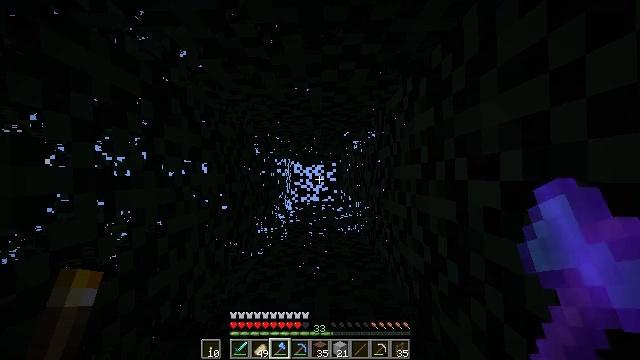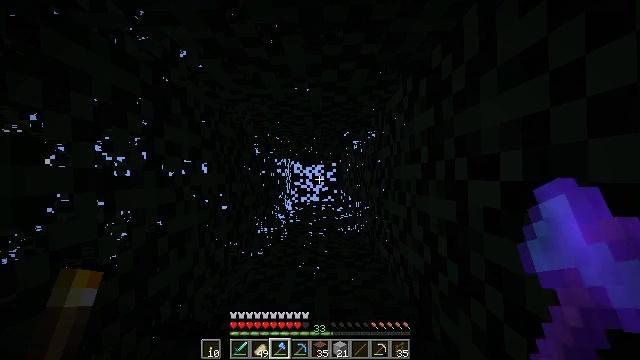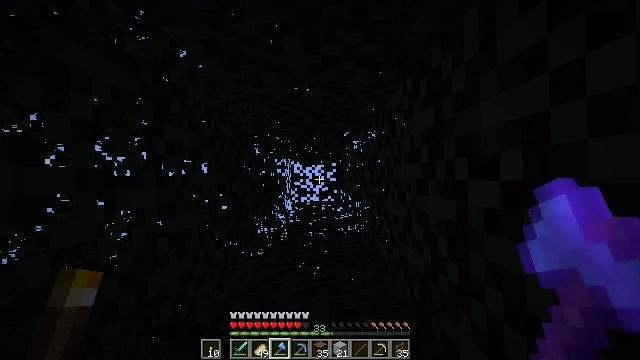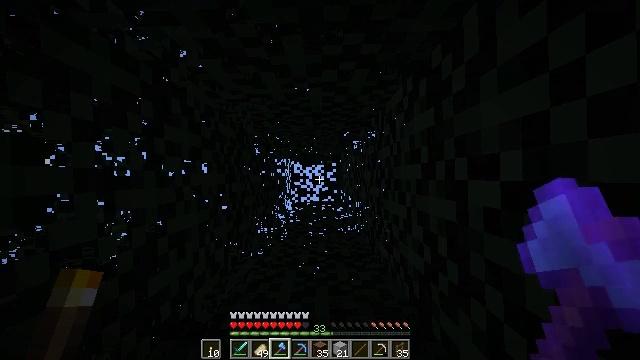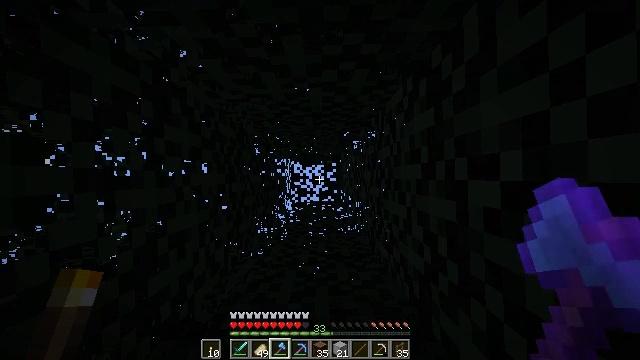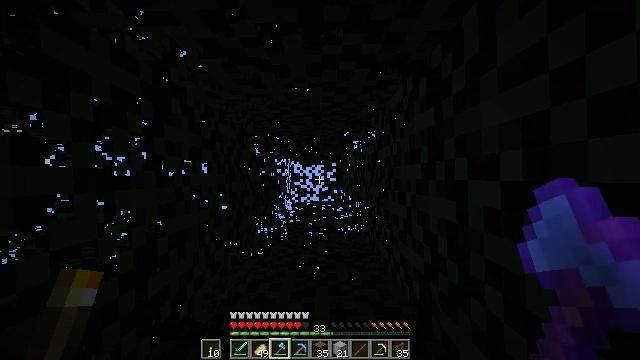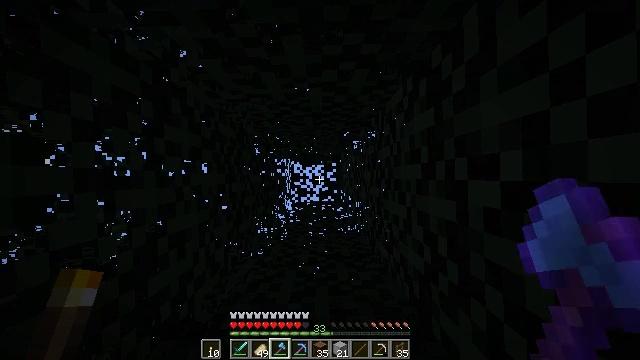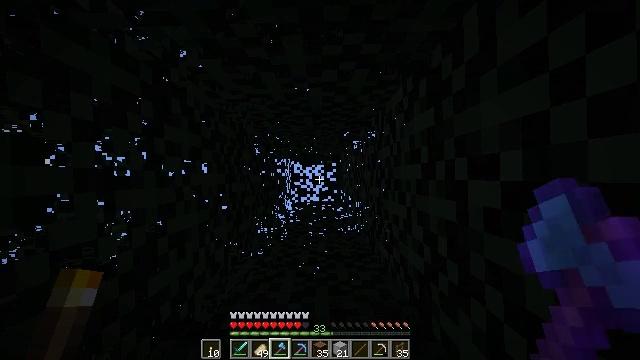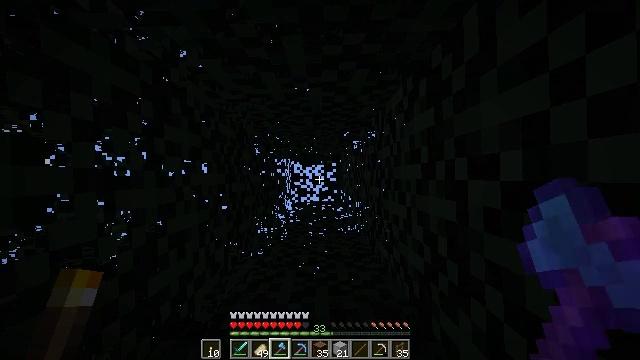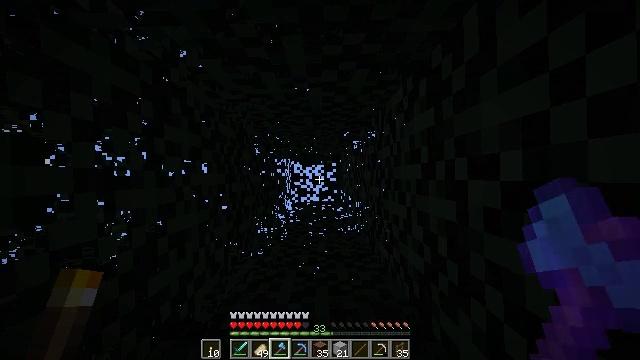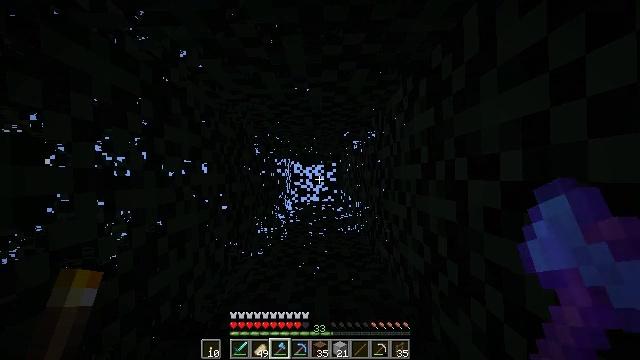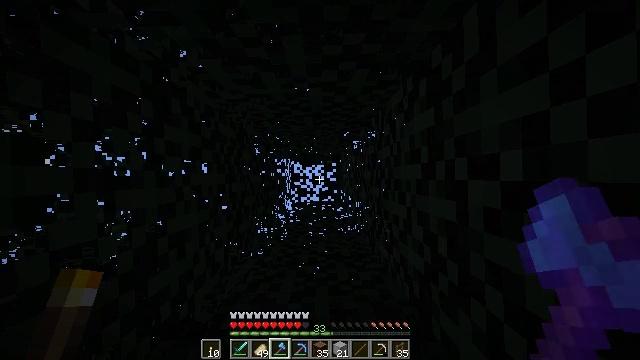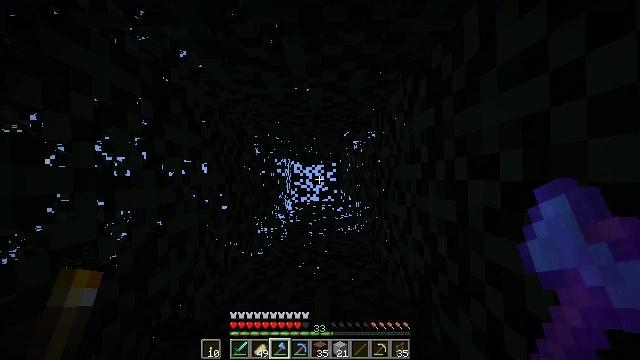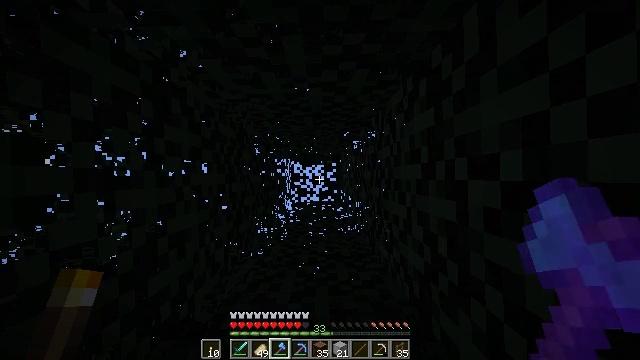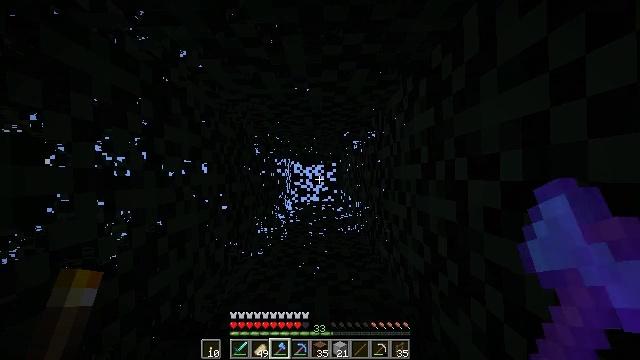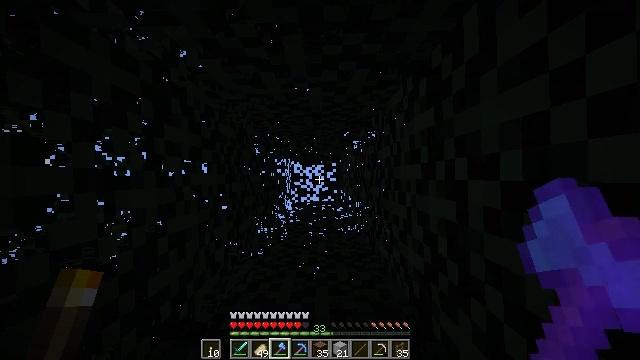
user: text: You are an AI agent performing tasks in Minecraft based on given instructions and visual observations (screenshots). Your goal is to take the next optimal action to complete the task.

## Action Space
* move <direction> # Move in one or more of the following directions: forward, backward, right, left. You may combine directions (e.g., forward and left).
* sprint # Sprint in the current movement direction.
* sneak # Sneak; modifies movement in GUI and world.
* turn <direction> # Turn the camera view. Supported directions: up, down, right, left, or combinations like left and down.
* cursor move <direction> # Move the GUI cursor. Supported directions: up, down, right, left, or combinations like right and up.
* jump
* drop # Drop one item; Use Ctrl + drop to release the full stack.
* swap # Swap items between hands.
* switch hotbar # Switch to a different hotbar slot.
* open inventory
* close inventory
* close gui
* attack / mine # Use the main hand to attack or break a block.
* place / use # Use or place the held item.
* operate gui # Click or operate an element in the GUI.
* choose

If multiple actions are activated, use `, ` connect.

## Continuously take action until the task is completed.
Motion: motion action
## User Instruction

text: Disassemble the brown bed.
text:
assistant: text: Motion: no_op
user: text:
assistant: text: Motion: no_op
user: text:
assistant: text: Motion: no_op
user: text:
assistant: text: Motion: no_op
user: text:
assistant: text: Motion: no_op
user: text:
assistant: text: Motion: no_op
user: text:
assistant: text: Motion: no_op
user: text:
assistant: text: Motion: no_op
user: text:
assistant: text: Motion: no_op
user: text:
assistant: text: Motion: no_op
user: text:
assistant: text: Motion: no_op
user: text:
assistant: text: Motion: no_op
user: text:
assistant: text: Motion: no_op
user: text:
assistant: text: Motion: no_op
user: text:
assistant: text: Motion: no_op
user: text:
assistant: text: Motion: no_op
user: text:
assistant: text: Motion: no_op
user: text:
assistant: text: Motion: no_op
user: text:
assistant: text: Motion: no_op
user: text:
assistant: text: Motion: no_op
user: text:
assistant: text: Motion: no_op
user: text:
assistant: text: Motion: no_op
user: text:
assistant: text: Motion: no_op
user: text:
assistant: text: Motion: no_op
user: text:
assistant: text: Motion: no_op
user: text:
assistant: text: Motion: no_op
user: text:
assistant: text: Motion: no_op
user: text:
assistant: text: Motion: no_op
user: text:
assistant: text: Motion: no_op
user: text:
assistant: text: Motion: no_op